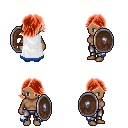
a pixel art fantasy rpg character, female body template, human, dark skin, white trimmed cape, metal pants, red swoop hairstyle, shield, four views (front, back, left, right), 2x2 character sprite sheet, small pixel art, hard edges, no anti-aliasing